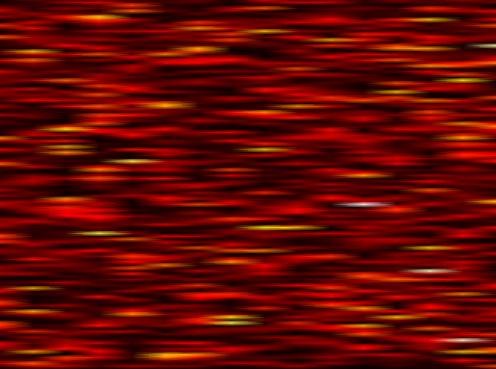
Label: OFDM